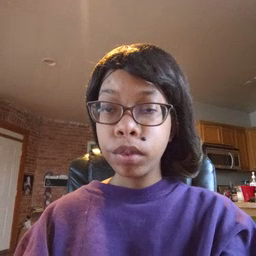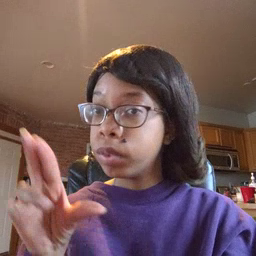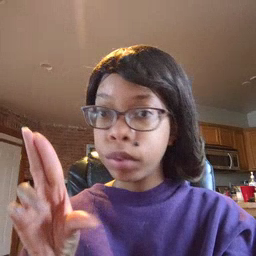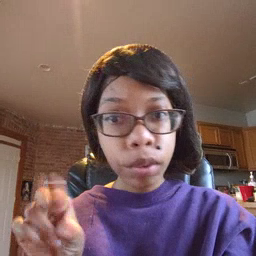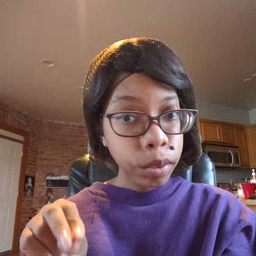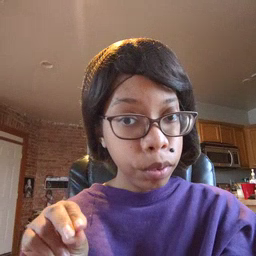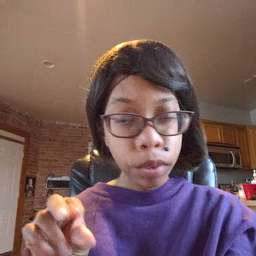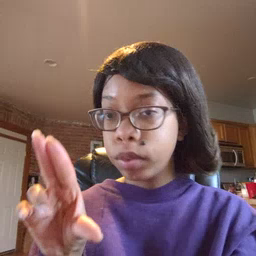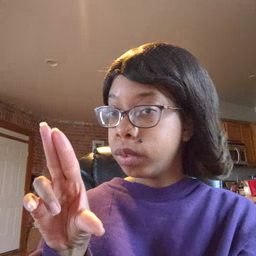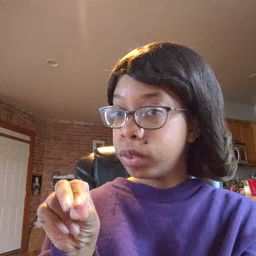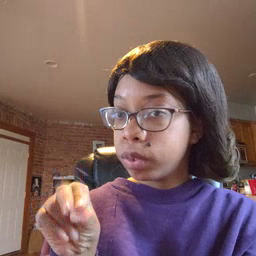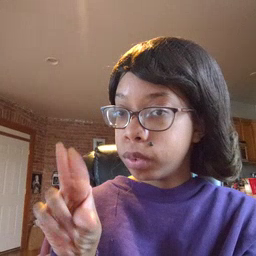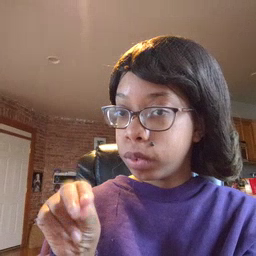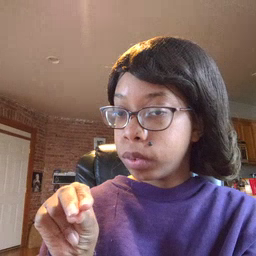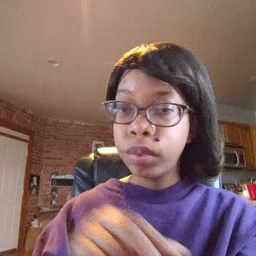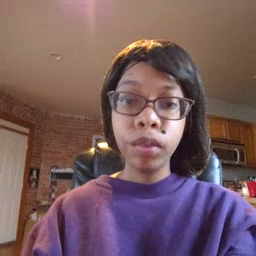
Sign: no